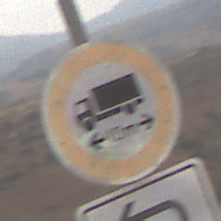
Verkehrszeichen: TatsaechlicheLaenge
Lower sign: RichtungsangabeDurchPfeile2
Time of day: MorningAfternoon
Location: Outdoor (Nature)
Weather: Overcast
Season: NotSpecified
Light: Natural